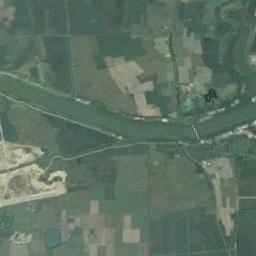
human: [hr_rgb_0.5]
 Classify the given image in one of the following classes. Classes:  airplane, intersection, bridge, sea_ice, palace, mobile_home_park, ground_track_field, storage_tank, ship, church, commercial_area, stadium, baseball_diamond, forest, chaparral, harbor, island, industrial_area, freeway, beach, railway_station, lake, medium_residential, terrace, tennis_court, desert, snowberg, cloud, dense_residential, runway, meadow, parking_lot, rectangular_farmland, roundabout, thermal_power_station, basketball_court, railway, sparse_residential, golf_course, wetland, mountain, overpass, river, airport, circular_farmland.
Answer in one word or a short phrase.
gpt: river